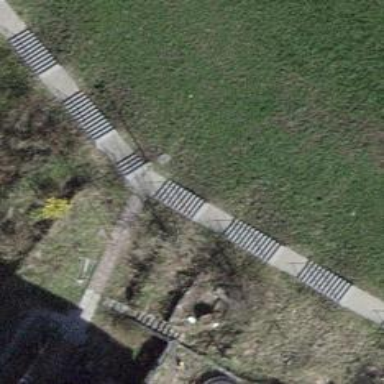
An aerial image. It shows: Set of steps on the road.